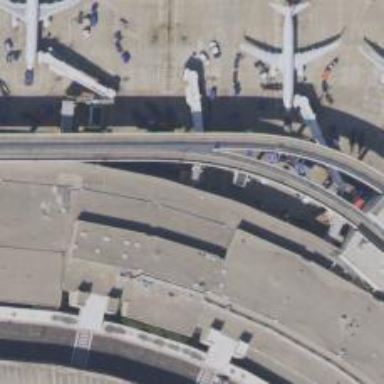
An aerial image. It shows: Airport gate.